Question: I am working in a social networking application in which my requirement is to fetch images from gallery and show in . It is similar to Grid View but here the size of the different images differ from each other. I have attached an Image to show the demo screen.

Please suggest me for this.
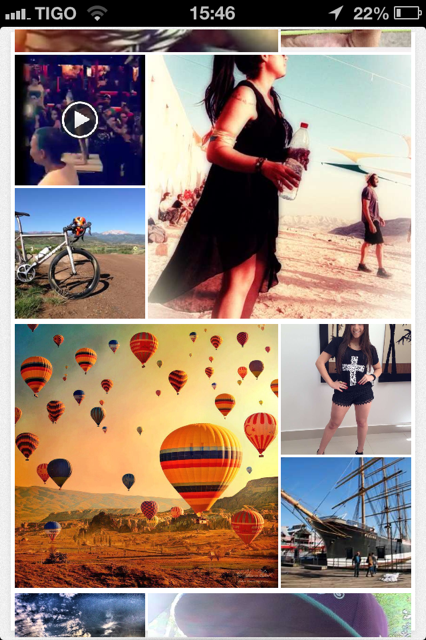
Answer: Thanks to Siddharth Lele for the Idea, so that I came to this solution. I am pasting the code which is structured. I got some problems while arranging it in a format, now i think others can have it with that tension. Just keep in mind that the code is just for 4.0 and above.
'''
<com.jake.quiltviewsample.QuiltView
android:id="@+id/quilt"
android:layout_width="match_parent"
android:layout_height="match_parent"
android:padding="5dip" >
</com.jake.quiltviewsample.QuiltView>
</FrameLayout>
'''
'''
public class MainActivity extends Activity {
public QuiltView quiltView;
@Override
protected void onCreate(Bundle savedInstanceState) {
super.onCreate(savedInstanceState);
setContentView(R.layout.activity_main);
quiltView = (QuiltView) findViewById(R.id.quilt);
quiltView.setChildPadding(5);
addTestQuilts(200);
}
public void addTestQuilts(int num){
ArrayList<ImageView> images = new ArrayList<ImageView>();
for(int i = 0; i < num; i++){
ImageView image = new ImageView(this.getApplicationContext());
image.setScaleType(ScaleType.CENTER_CROP);
if(i % 2 == 0)
image.setImageResource(R.drawable.mayer);
else
image.setImageResource(R.drawable.mayer1);
images.add(image);
}
quiltView.addPatchImages(images);
}
}
'''
'''
public class QuiltView extends FrameLayout implements OnGlobalLayoutListener {
public QuiltViewBase quilt;
public ViewGroup scroll;
public int padding = 5;
public boolean isVertical = false;
public ArrayList<View> views;
private Adapter adapter;
public QuiltView(Context context,boolean isVertical) {
super(context);
this.isVertical = isVertical;
setup();
}
public QuiltView(Context context, AttributeSet attrs) {
super(context, attrs);
TypedArray a = context.obtainStyledAttributes(attrs,
R.styleable.QuiltView);
String orientation = a.getString(R.styleable.QuiltView_scrollOrientation);
if(orientation != null){
if(orientation.equals("vertical")){
isVertical = true;
} else {
isVertical = false;
}
}
setup();
}
public void setup(){
views = new ArrayList<View>();
if(isVertical){
scroll = new ScrollView(this.getContext());
} else {
scroll = new HorizontalScrollView(this.getContext());
}
quilt = new QuiltViewBase(getContext(), isVertical);
scroll.addView(quilt);
this.addView(scroll);
}
private DataSetObserver adapterObserver = new DataSetObserver(){
public void onChanged(){
super.onChanged();
onDataChanged();
}
public void onInvalidated(){
super.onInvalidated();
onDataChanged();
}
public void onDataChanged(){
setViewsFromAdapter(adapter);
}
};
public void setAdapter(Adapter adapter){
this.adapter = adapter;
adapter.registerDataSetObserver(adapterObserver);
setViewsFromAdapter(adapter);
}
private void setViewsFromAdapter(Adapter adapter) {
this.removeAllViews();
for(int i = 0; i < adapter.getCount(); i++){
quilt.addPatch(adapter.getView(i, null, quilt));
}
}
public void addPatchImages(ArrayList<ImageView> images){
for(ImageView image: images){
FrameLayout.LayoutParams params = new FrameLayout.LayoutParams(FrameLayout.LayoutParams.MATCH_PARENT, FrameLayout.LayoutParams.MATCH_PARENT);
image.setLayoutParams(params);
LinearLayout wrapper = new LinearLayout(this.getContext());
wrapper.setPadding(padding, padding, padding, padding);
wrapper.addView(image);
quilt.addPatch(wrapper);
}
}
public void addPatchViews(ArrayList<View> views_a){
for(View view: views_a){
quilt.addPatch(view);
}
}
public void addPatchesOnLayout(){
for(View view: views){
quilt.addPatch(view);
}
}
public void removeQuilt(View view){
quilt.removeView(view);
}
public void setChildPadding(int padding){
this.padding = padding;
}
public void refresh(){
quilt.refresh();
}
public void setOrientation(boolean isVertical){
this.isVertical = isVertical;
}
@Override
public void onGlobalLayout() {
//addPatchesOnLayout();
}
}
**QuiltViewBase.java**
public class QuiltViewBase extends GridLayout {
public int[] size;
public int columns;
public int rows;
public int view_width = -1;
public int view_height = -1;
public boolean isVertical = true;
public ArrayList<View> views;
public QuiltViewBase(Context context, boolean isVertical) {
super(context);
this.isVertical = isVertical;
if(view_width == -1){
DisplayMetrics metrics = this.getResources().getDisplayMetrics();
int width = metrics.widthPixels;
int height = metrics.heightPixels - 120;
view_width = width - this.getPaddingLeft() - this.getPaddingRight();
view_height = height - this.getPaddingTop() - this.getPaddingBottom();
}
views = new ArrayList<View>();
setup();
}
public void setup(){
if(isVertical){
setupVertical();
} else {
setupHorizontal();
}
}
public void setupVertical(){
size = getBaseSizeVertical();
this.setColumnCount(columns);
this.setRowCount(-1);
this.setOrientation(this.HORIZONTAL);
FrameLayout.LayoutParams params = new FrameLayout.LayoutParams(FrameLayout.LayoutParams.MATCH_PARENT, FrameLayout.LayoutParams.MATCH_PARENT);
this.setLayoutParams(params);
}
public void setupHorizontal(){
size = getBaseSizeHorizontal();
this.setRowCount(rows);
this.setColumnCount(-1);
this.setOrientation(this.VERTICAL);
FrameLayout.LayoutParams params = new FrameLayout.LayoutParams(FrameLayout.LayoutParams.MATCH_PARENT, FrameLayout.LayoutParams.MATCH_PARENT);
this.setLayoutParams(params);
}
public void addPatch(View view){
int count = this.getChildCount();
QuiltViewPatch child = QuiltViewPatch.init(count, columns);
GridLayout.LayoutParams params = new GridLayout.LayoutParams();
params.width = size[0]*child.width_ratio;
params.height = size[1]*child.height_ratio;
params.rowSpec = GridLayout.spec(Integer.MIN_VALUE, child.height_ratio);
params.columnSpec = GridLayout.spec(Integer.MIN_VALUE, child.width_ratio);
view.setLayoutParams(params);
addView(view);
views.add(view);
}
public void refresh(){
this.removeAllViewsInLayout();
setup();
for(View view : views){
addPatch(view);
}
}
public int[] getBaseSize(){
int[] size = new int[2];
float width_height_ratio = (3.0f/4.0f);
int base_width = getBaseWidth();
int base_height = (int) (base_width*width_height_ratio);
size[0] = base_width; // width
size[1] = base_height; // height
return size;
}
public int[] getBaseSizeVertical(){
int[] size = new int[2];
float width_height_ratio = (3.0f/4.0f);
int base_width = getBaseWidth();
int base_height = (int) (base_width*width_height_ratio);
size[0] = base_width; // width
size[1] = base_height; // height
return size;
}
public int[] getBaseSizeHorizontal(){
int[] size = new int[2];
float width_height_ratio = (4.0f/3.0f);
int base_height = getBaseHeight();
int base_width = (int) (base_height*width_height_ratio);
size[0] = base_width; // width
size[1] = base_height; // height
return size;
}
public int getBaseWidth(){
if(view_width < 500){
columns = 2;
} else if(view_width < 801){
columns = 3;
} else if(view_width < 1201){
columns = 4;
} else if(view_width < 1601){
columns = 5;
} else {
columns = 6;
}
return (view_width / columns);
}
public int getBaseHeight(){
if(view_height < 350){
rows = 2;
} else if(view_height < 650){
rows = 3;
} else if(view_height < 1050){
rows = 4;
} else if(view_height < 1250){
rows = 5;
} else {
rows = 6;
}
return (view_height / rows);
}
/*@Override
protected void onMeasure(int widthMeasureSpec, int heightMeasureSpec){
int parentWidth = MeasureSpec.getSize(widthMeasureSpec);
int parentHeight = MeasureSpec.getSize(heightMeasureSpec);
super.onMeasure(widthMeasureSpec, heightMeasureSpec);
view_width = parentWidth;
view_height = parentHeight;
setup(isVertical);
}*/
@Override
protected void onSizeChanged(int xNew, int yNew, int xOld, int yOld){
super.onSizeChanged(xNew, yNew, xOld, yOld);
view_width = xNew;
view_height = yNew;
}
}
**QuiltViewPatch.java**
public class QuiltViewPatch implements Comparable{
public int width_ratio;
public int height_ratio;
public QuiltViewPatch(int width_ratio, int height_ratio){
this.width_ratio = width_ratio;
this.height_ratio = height_ratio;
}
private static QuiltViewPatch create(Size size){
switch(size){
case Big:
return new QuiltViewPatch(2,2);
case Small:
return new QuiltViewPatch(1,1);
case Tall:
return new QuiltViewPatch(1,2);
}
return new QuiltViewPatch(1,1);
}
public int getHeightRatio(){return this.height_ratio;}
public int getWidthRatio(){return this.width_ratio;}
public static QuiltViewPatch create(int view_count){
if(view_count == 0)
return new QuiltViewPatch(2,2);
else if((view_count % 11) == 0)
return new QuiltViewPatch(2,2);
else if((view_count % 4) == 0)
return new QuiltViewPatch(1,2);
else
return new QuiltViewPatch(1,1);
}
private enum Size{
Big,
Small,
Tall
}
public static QuiltViewPatch init(int position, int column){
switch(column){
case 2:
return init2(position);
case 3:
return init3(position);
case 4:
return init4(position);
case 5:
return init5(position);
}
return init3(position);
}
private static QuiltViewPatch init2(int position){
switch(position % 15){
case 0:
return create(Size.Big);
case 1:
case 2:
case 3:
return create(Size.Small);
case 4:
return create(Size.Tall);
case 5:
case 6:
case 7:
return create(Size.Small);
case 8:
return create(Size.Tall);
case 9:
return create(Size.Tall);
case 10:
return create(Size.Small);
case 11:
return create(Size.Big);
case 12:
return create(Size.Tall);
case 13:
return create(Size.Tall);
case 14:
return create(Size.Small);
}
return create(Size.Small);
}
private static QuiltViewPatch init3(int position){
switch(position % 32){
case 0:
return create(Size.Big);
case 1:
case 2:
case 3:
return create(Size.Small);
case 4:
return create(Size.Tall);
case 5:
case 6:
case 7:
return create(Size.Small);
case 8:
return create(Size.Tall);
case 9:
case 10:
return create(Size.Small);
case 11:
return create(Size.Big);
case 12:
return create(Size.Tall);
case 13:
case 14:
return create(Size.Small);
case 15:
return create(Size.Small);
case 16:
return create(Size.Tall);
case 17:
case 18:
case 19:
return create(Size.Small);
case 20:
return create(Size.Tall);
case 21:
case 22:
return create(Size.Small);
case 23:
return create(Size.Big);
case 24:
return create(Size.Small);
case 25:
return create(Size.Tall);
case 26:
case 27:
case 28:
return create(Size.Small);
case 29:
return create(Size.Tall);
case 30:
case 31:
return create(Size.Small);
}
return create(Size.Small);
}
private static QuiltViewPatch init4(int position){
switch(position % 36){
case 0:
return create(Size.Big);
case 1:
case 2:
case 3:
return create(Size.Small);
case 4:
return create(Size.Tall);
case 5:
case 6:
case 7:
return create(Size.Small);
case 8:
return create(Size.Tall);
case 9:
case 10:
case 11:
return create(Size.Small);
case 12:
return create(Size.Big);
case 13:
return create(Size.Tall);
case 14:
case 15:
case 16:
return create(Size.Small);
case 17:
return create(Size.Tall);
case 18:
case 19:
case 20:
return create(Size.Small);
case 21:
return create(Size.Tall);
case 22:
case 23:
return create(Size.Small);
case 24:
return create(Size.Small);
case 25:
return create(Size.Big);
case 26:
return create(Size.Small);
case 27:
return create(Size.Tall);
case 28:
case 29:
case 30:
return create(Size.Small);
case 31:
return create(Size.Tall);
case 32:
case 33:
case 34:
case 35:
return create(Size.Small);
}
return create(Size.Small);
}
private static QuiltViewPatch init5(int position){
switch(position % 35){
case 0:
return create(Size.Big);
case 1:
case 2:
case 3:
return create(Size.Small);
case 4:
return create(Size.Tall);
case 5:
case 6:
case 7:
return create(Size.Small);
case 8:
return create(Size.Tall);
case 9:
case 10:
case 11:
return create(Size.Small);
case 12:
return create(Size.Big);
case 13:
return create(Size.Tall);
case 14:
case 15:
case 16:
return create(Size.Small);
case 17:
return create(Size.Tall);
case 18:
case 19:
case 20:
return create(Size.Small);
case 21:
return create(Size.Tall);
case 22:
case 23:
case 24:
return create(Size.Small);
case 25:
return create(Size.Big);
case 26:
return create(Size.Small);
case 27:
return create(Size.Tall);
case 28:
case 29:
case 30:
return create(Size.Small);
case 31:
return create(Size.Tall);
case 32:
return create(Size.Big);
case 33:
return create(Size.Tall);
case 34:
return create(Size.Small);
}
return create(Size.Small);
}
public static boolean getRandomBoolean(){
return (Math.random() < 0.5);
}
public boolean equals(Object obj){
if(obj != null && obj instanceof QuiltViewPatch){
QuiltViewPatch size = (QuiltViewPatch)obj;
return size.height_ratio == this.height_ratio && size.width_ratio == this.width_ratio;
}
return false;
}
public int hashCode(){
return height_ratio + 100 * width_ratio;
}
public String toString(){
return "Patch: " + height_ratio + " x " + width_ratio;
}
@Override
public int compareTo(Object another) {
if(another != null && another instanceof QuiltViewPatch){
QuiltViewPatch size = (QuiltViewPatch)another;
if(size.equals(this))
return 0;
if(this.height_ratio < size.height_ratio)
return -1;
else if(this.height_ratio > size.height_ratio)
return 1;
if(this.width_ratio < size.width_ratio)
return -1;
else
return 1;
}
return -1;
}
}
'''